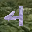
Label: 4